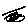
Label: line